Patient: sex M, age 72
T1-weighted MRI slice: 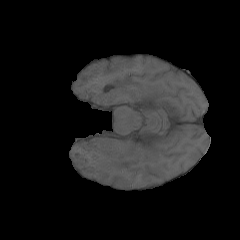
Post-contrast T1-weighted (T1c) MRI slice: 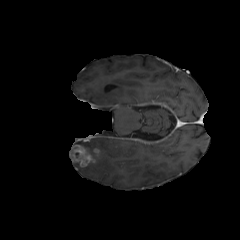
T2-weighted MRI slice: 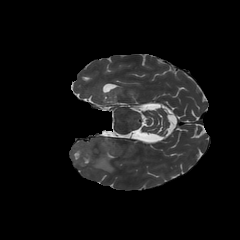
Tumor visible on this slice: yes
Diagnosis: Glioblastoma, IDH-wildtype
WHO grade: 4